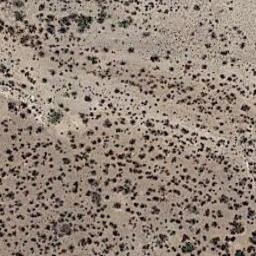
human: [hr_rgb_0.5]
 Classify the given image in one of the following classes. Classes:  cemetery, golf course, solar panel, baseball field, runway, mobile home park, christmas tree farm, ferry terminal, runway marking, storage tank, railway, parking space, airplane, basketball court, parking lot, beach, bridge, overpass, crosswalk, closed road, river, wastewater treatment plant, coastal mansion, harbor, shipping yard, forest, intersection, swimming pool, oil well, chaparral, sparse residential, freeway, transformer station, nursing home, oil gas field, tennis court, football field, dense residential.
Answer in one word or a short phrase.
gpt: chaparral